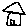
Label: house